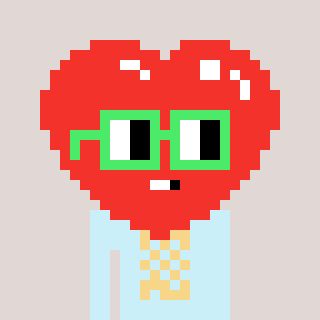
a pixel art character with square light green glasses, a heart-shaped head and a cold-colored body on a warm background